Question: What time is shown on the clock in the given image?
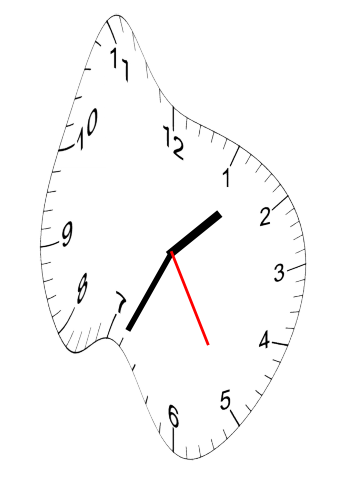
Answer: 01:34:25